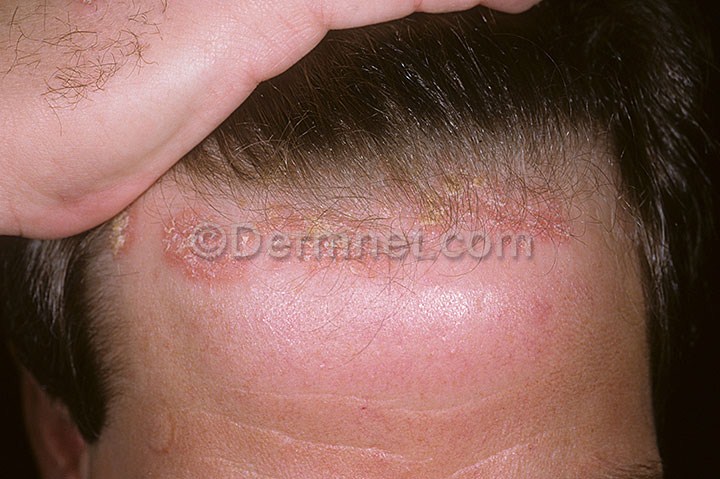
Disease: Psoriasis pictures Lichen Planus and related diseases